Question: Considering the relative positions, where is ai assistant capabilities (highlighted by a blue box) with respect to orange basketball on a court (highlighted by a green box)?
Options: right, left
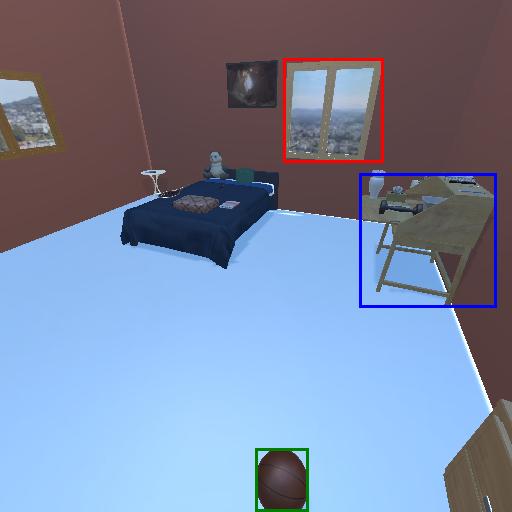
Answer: right